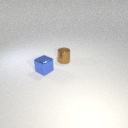
small blue metal cube in front of small brown metal cylinder